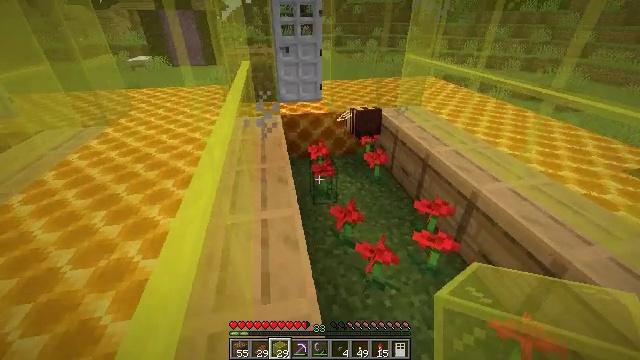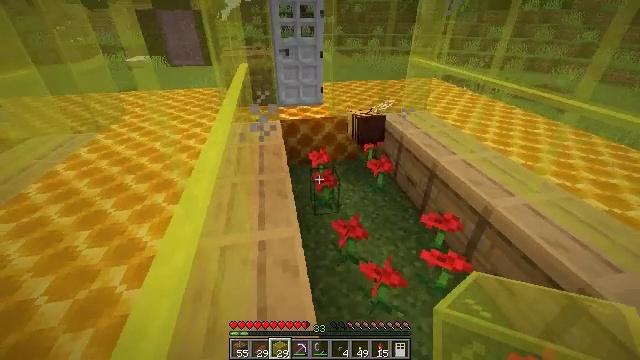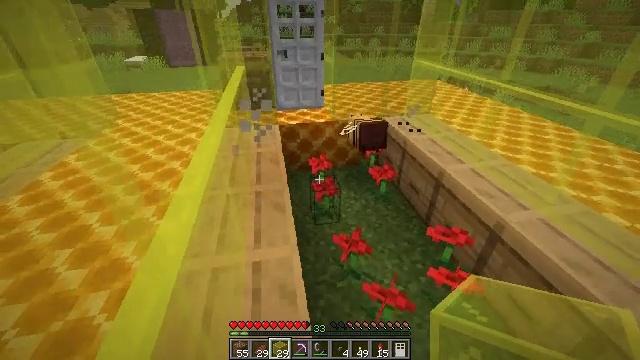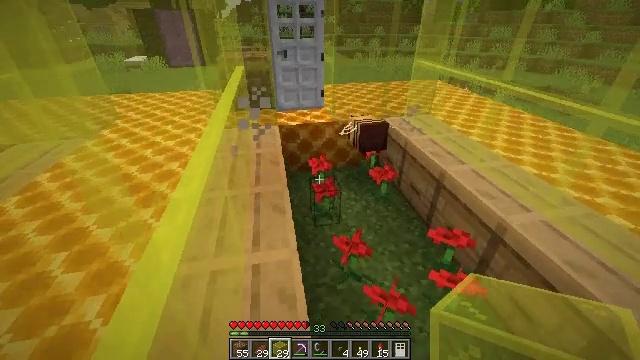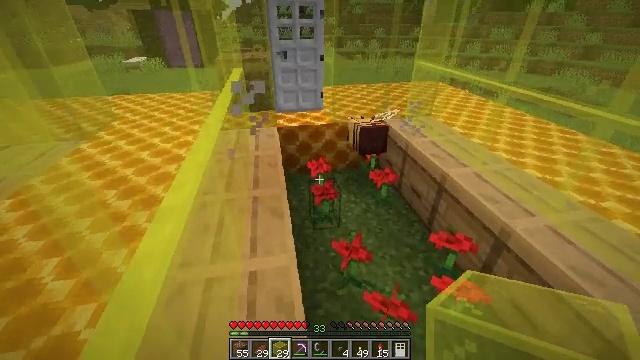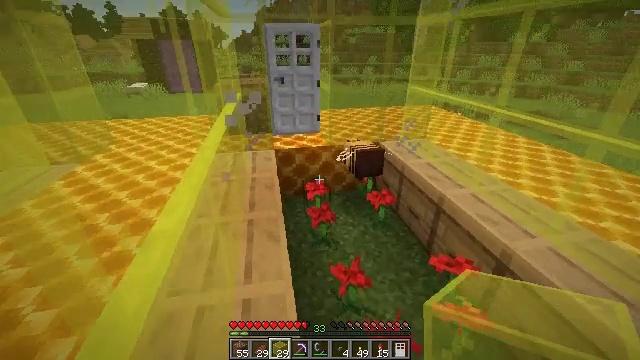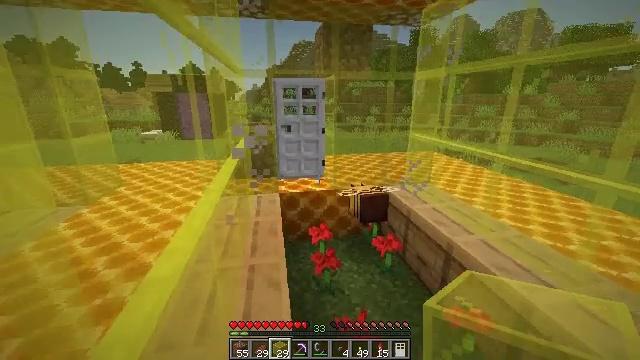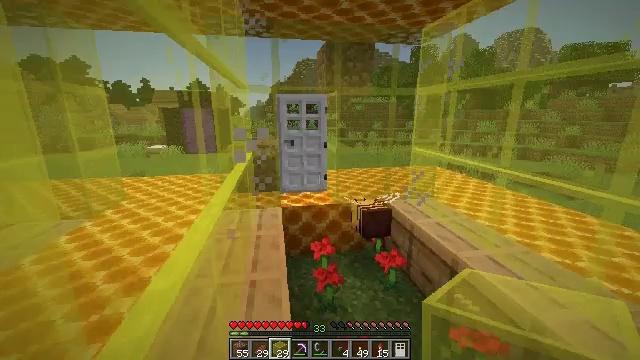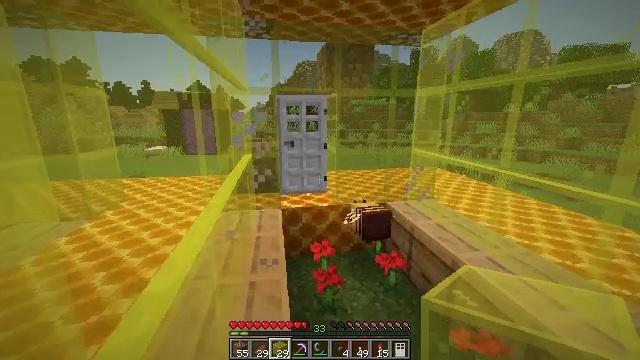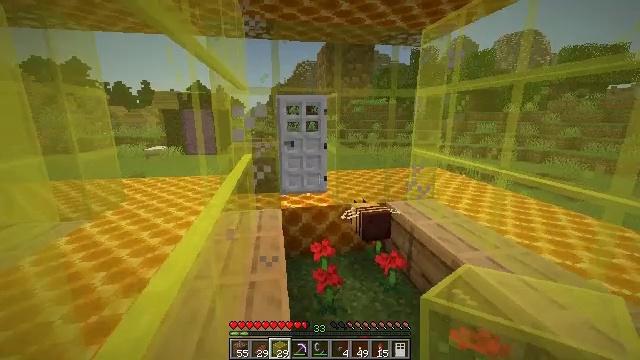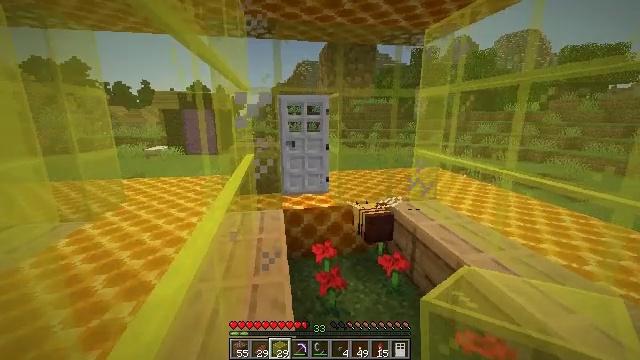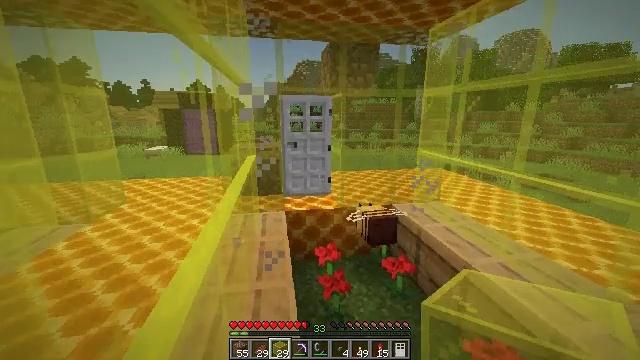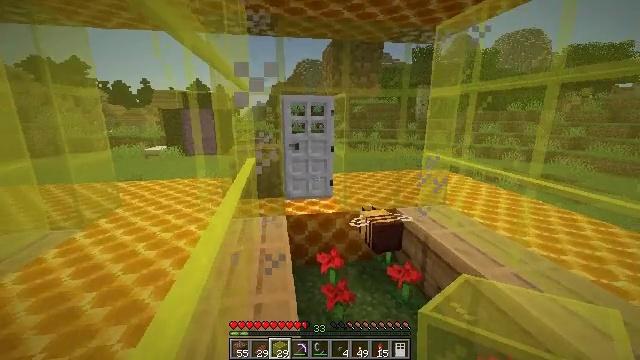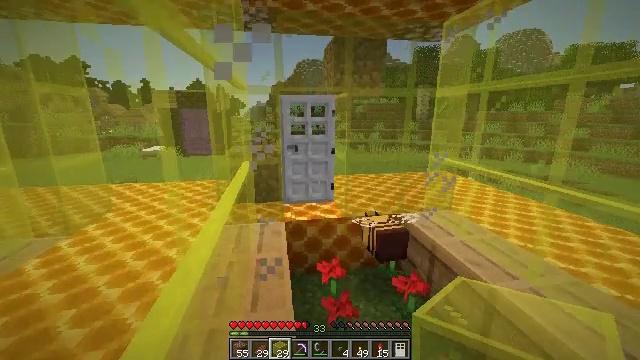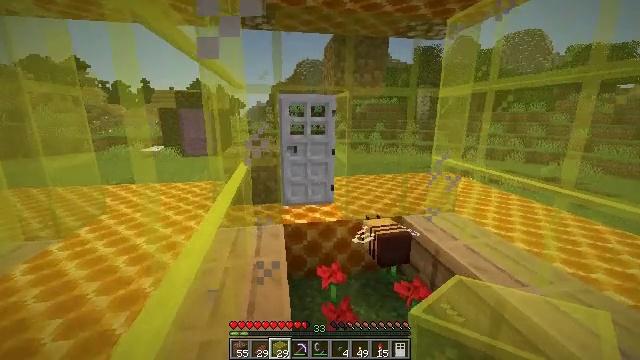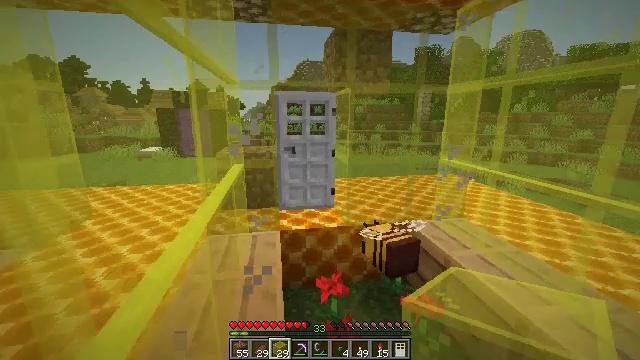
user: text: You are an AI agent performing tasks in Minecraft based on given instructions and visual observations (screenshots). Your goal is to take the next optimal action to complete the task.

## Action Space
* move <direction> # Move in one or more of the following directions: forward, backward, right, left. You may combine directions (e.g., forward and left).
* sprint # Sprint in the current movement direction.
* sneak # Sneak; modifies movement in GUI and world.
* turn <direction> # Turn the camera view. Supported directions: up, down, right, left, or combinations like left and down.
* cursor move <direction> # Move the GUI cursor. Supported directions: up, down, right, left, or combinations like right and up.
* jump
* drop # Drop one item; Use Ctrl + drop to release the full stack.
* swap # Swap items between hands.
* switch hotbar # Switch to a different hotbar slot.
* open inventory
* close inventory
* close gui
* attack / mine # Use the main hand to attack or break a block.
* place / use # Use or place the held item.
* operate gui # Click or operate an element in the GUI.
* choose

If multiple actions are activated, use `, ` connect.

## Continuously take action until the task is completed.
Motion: motion action
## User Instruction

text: Create a honeycomb block using the crafting table.
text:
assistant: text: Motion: move forward
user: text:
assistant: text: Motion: no_op
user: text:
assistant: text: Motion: no_op
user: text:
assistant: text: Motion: no_op
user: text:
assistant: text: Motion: turn up
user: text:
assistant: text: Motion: turn left and up
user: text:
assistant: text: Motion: turn up
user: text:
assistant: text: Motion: no_op
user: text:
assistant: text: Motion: no_op
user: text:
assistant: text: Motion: move forward and move left
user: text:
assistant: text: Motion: move forward and move left
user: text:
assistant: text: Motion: move forward and move left
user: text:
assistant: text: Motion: move forward
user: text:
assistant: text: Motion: move forward
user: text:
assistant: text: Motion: move forward
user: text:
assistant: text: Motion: no_op
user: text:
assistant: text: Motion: no_op
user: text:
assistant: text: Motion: no_op
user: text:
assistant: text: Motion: no_op
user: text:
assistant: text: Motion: no_op
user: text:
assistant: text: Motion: no_op
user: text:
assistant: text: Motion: no_op
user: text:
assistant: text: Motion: no_op
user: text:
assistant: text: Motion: no_op
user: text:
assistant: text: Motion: no_op
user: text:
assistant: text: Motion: no_op
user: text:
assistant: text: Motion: no_op
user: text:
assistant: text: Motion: no_op
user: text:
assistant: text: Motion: no_op
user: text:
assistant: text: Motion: no_op